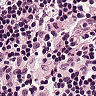
Metastatic tissue present: no